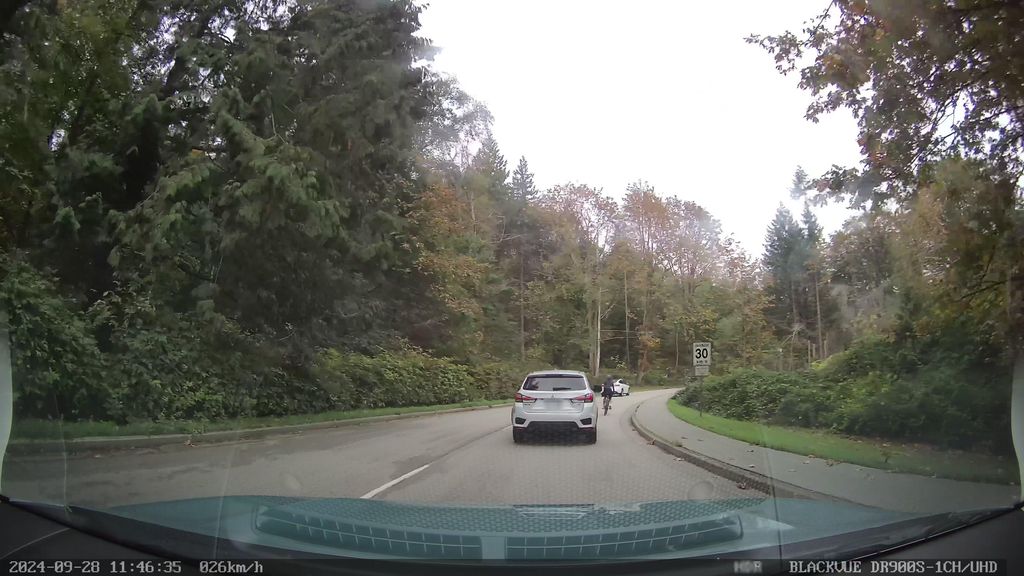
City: vancouver